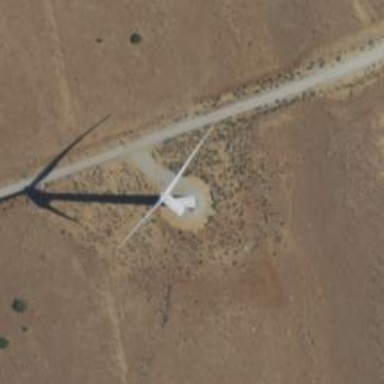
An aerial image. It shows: Wind generator powered by horizontal-axis wind turbine.